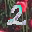
Label: 2